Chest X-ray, PA view. Patient: 35 years old, sex F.
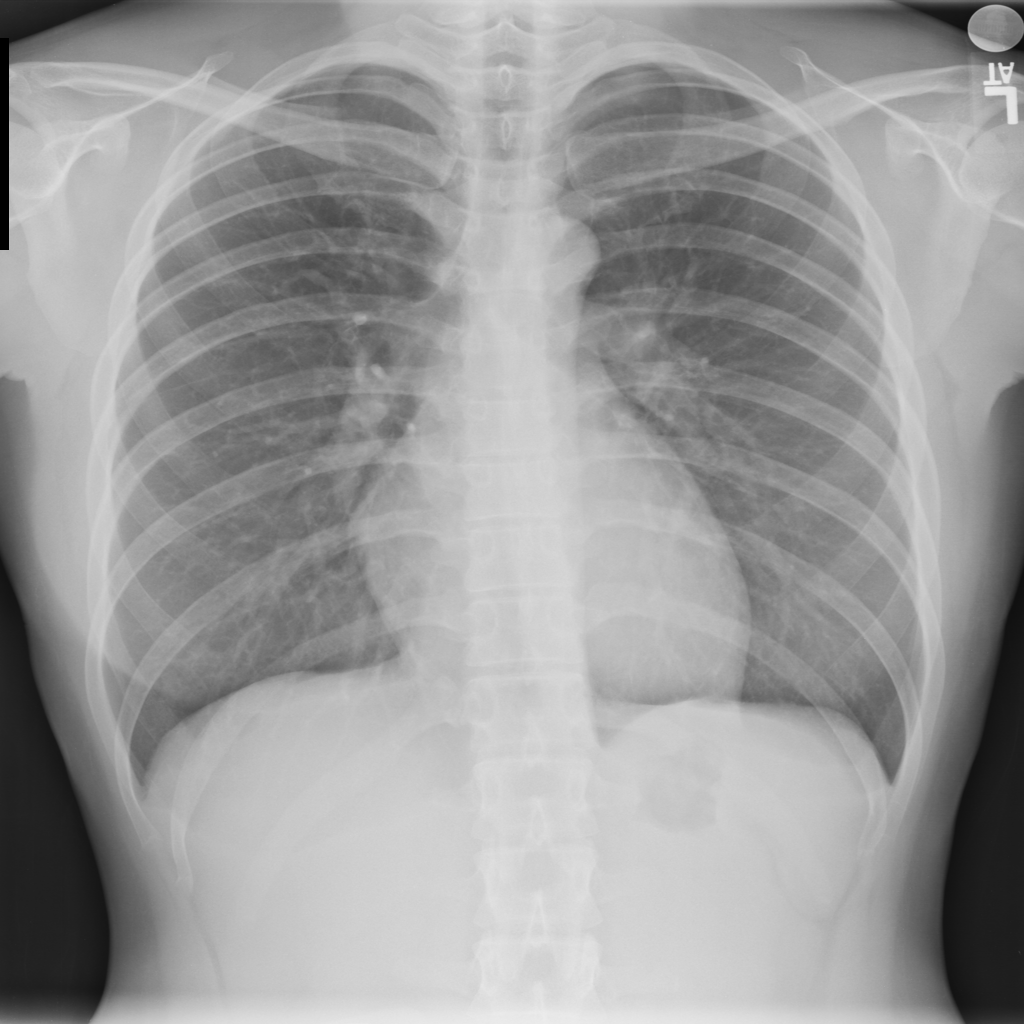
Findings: No Finding